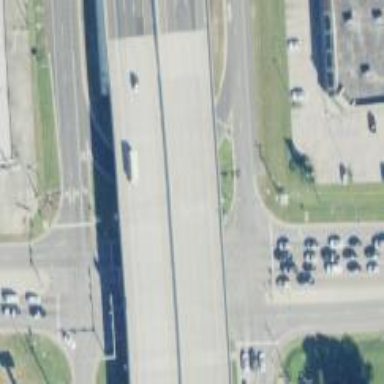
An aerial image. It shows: Trunk link highway.